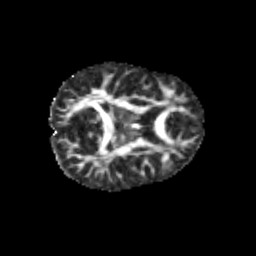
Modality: FA
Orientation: axial
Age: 10
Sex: female
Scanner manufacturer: siemens
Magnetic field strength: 3 T
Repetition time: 3.8 s
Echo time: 0.07 s